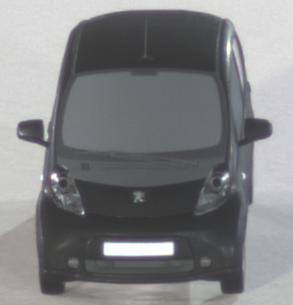
Make: Peugeot
Model: iOn
Detailed model: iOn
Model produced from: 2010/12
Model produced until: 2013/02
Doors: 5
Color: black
Road condition: dry road
Daytime: night
Contrast: high contrast